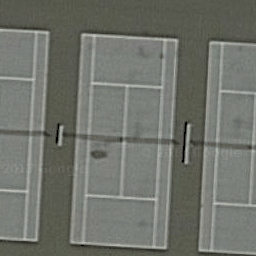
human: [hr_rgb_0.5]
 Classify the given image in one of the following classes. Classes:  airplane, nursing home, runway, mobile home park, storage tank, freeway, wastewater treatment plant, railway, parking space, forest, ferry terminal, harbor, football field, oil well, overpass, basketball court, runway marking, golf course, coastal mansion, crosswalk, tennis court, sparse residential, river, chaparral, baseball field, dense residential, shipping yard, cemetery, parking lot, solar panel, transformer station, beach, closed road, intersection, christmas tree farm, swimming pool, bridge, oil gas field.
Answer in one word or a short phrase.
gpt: tennis court